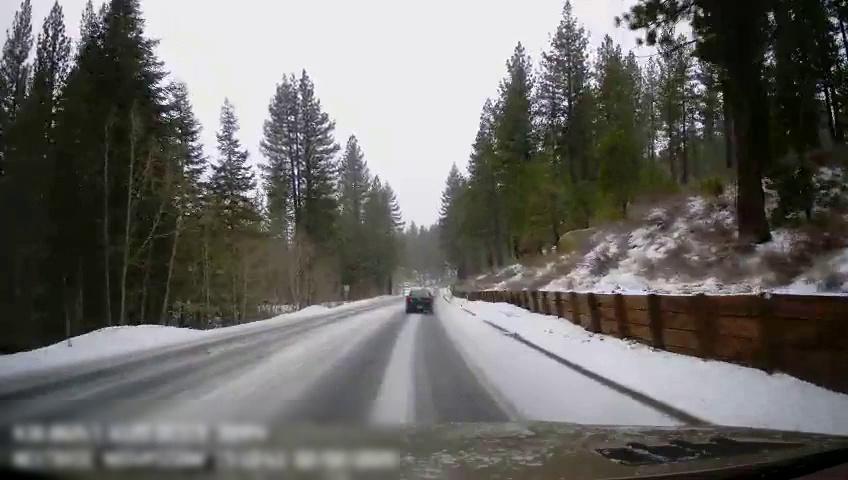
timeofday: Day
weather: Snowy
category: Drivable Space
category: Vehicles | Car